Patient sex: M
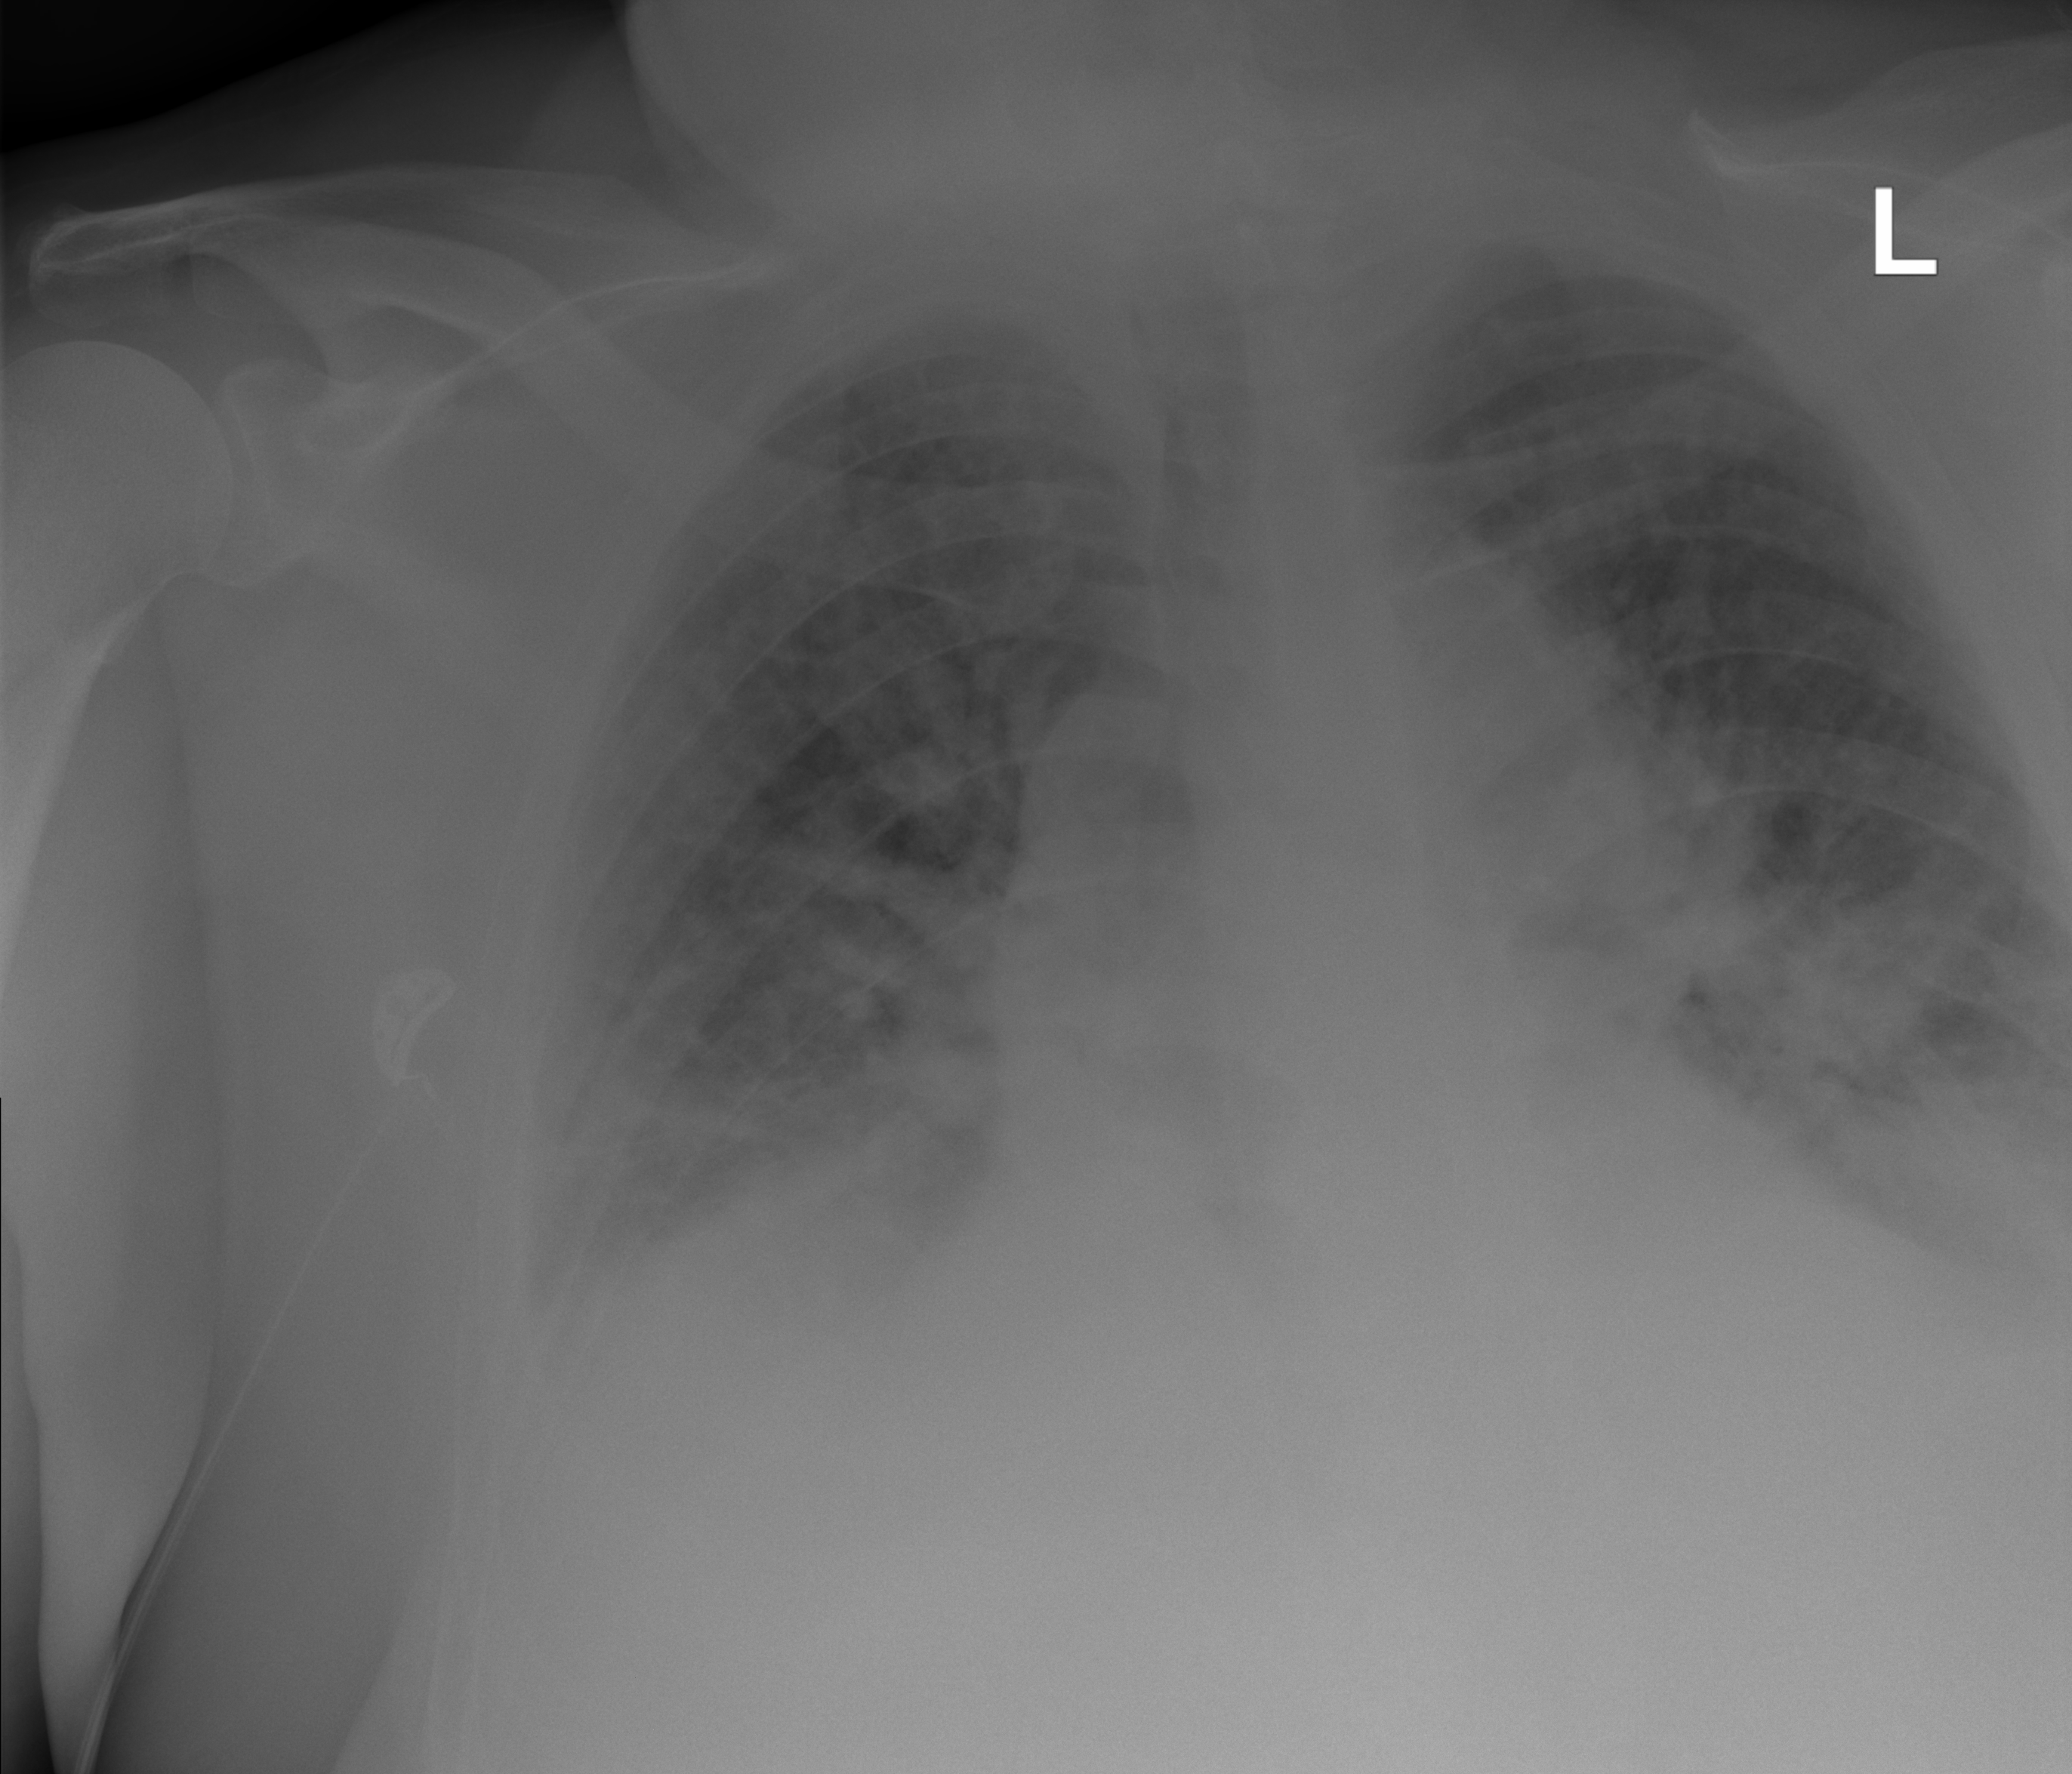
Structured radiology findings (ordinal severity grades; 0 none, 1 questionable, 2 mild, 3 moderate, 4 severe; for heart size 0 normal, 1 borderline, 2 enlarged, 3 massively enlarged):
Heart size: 2
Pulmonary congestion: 3
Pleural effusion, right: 2
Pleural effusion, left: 2
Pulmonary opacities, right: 3
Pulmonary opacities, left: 3
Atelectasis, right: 2
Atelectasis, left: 2